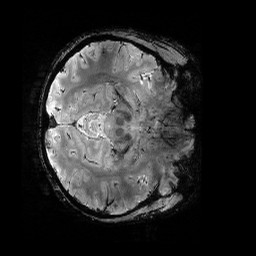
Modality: T2starw
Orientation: axial
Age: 25
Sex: female
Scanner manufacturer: siemens
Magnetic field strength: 6.98 T
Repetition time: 4.91 s
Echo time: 0.016 s